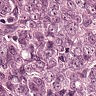
Metastatic tissue present: yes